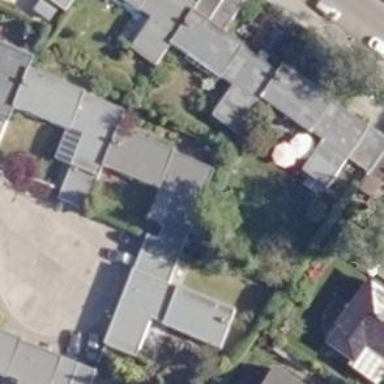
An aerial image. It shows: House with flat roof.